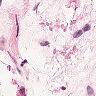
Metastatic tissue present: no